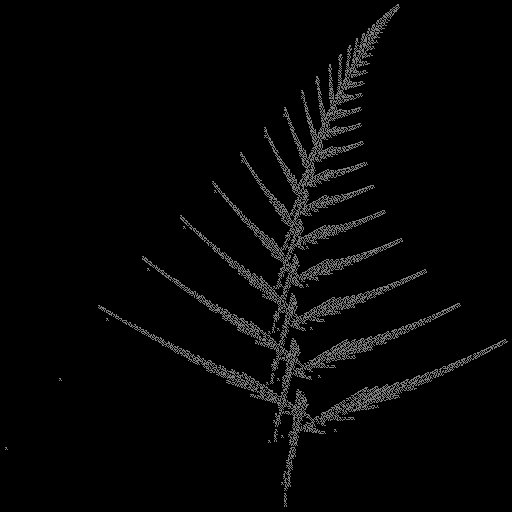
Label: deerfern